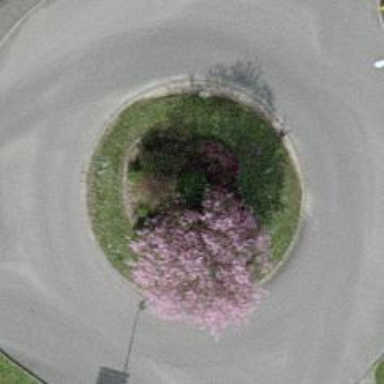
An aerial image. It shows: Unclassified asphalt road with roundabout junction.